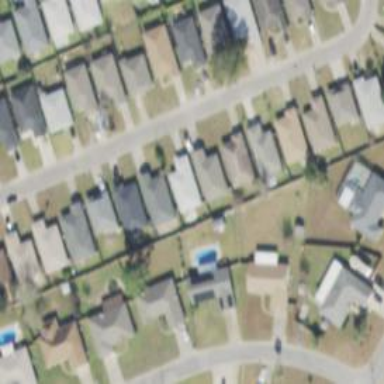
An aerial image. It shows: Driveway.